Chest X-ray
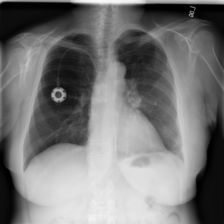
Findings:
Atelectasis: positive
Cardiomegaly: negative
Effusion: negative
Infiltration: positive
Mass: negative
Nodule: positive
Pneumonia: negative
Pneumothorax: negative
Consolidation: negative
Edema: negative
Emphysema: negative
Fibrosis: negative
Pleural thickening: negative
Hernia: negative